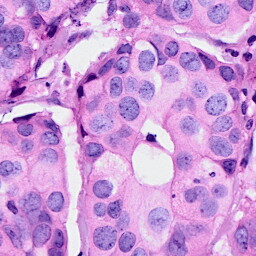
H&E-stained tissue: Breast